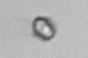
Label: Heterocapsa_rotundata